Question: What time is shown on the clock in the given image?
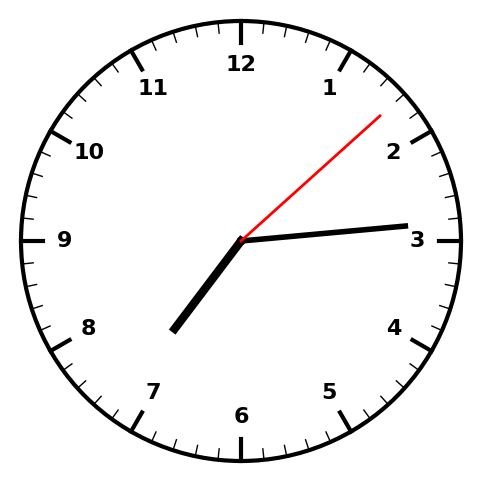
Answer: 07:14:08